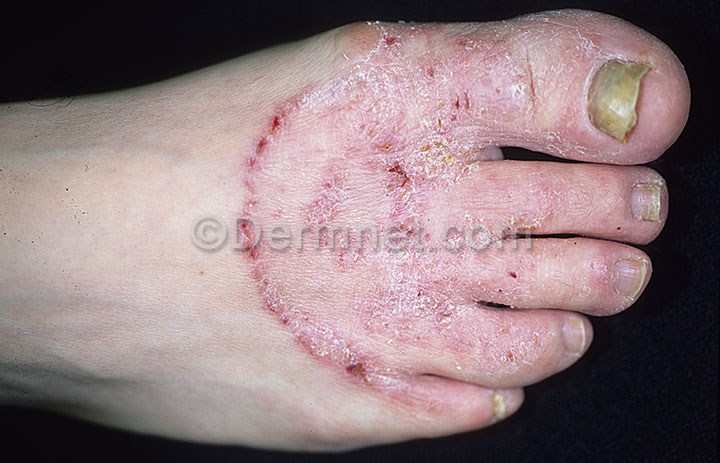
Disease: Tinea Ringworm Candidiasis and other Fungal Infections